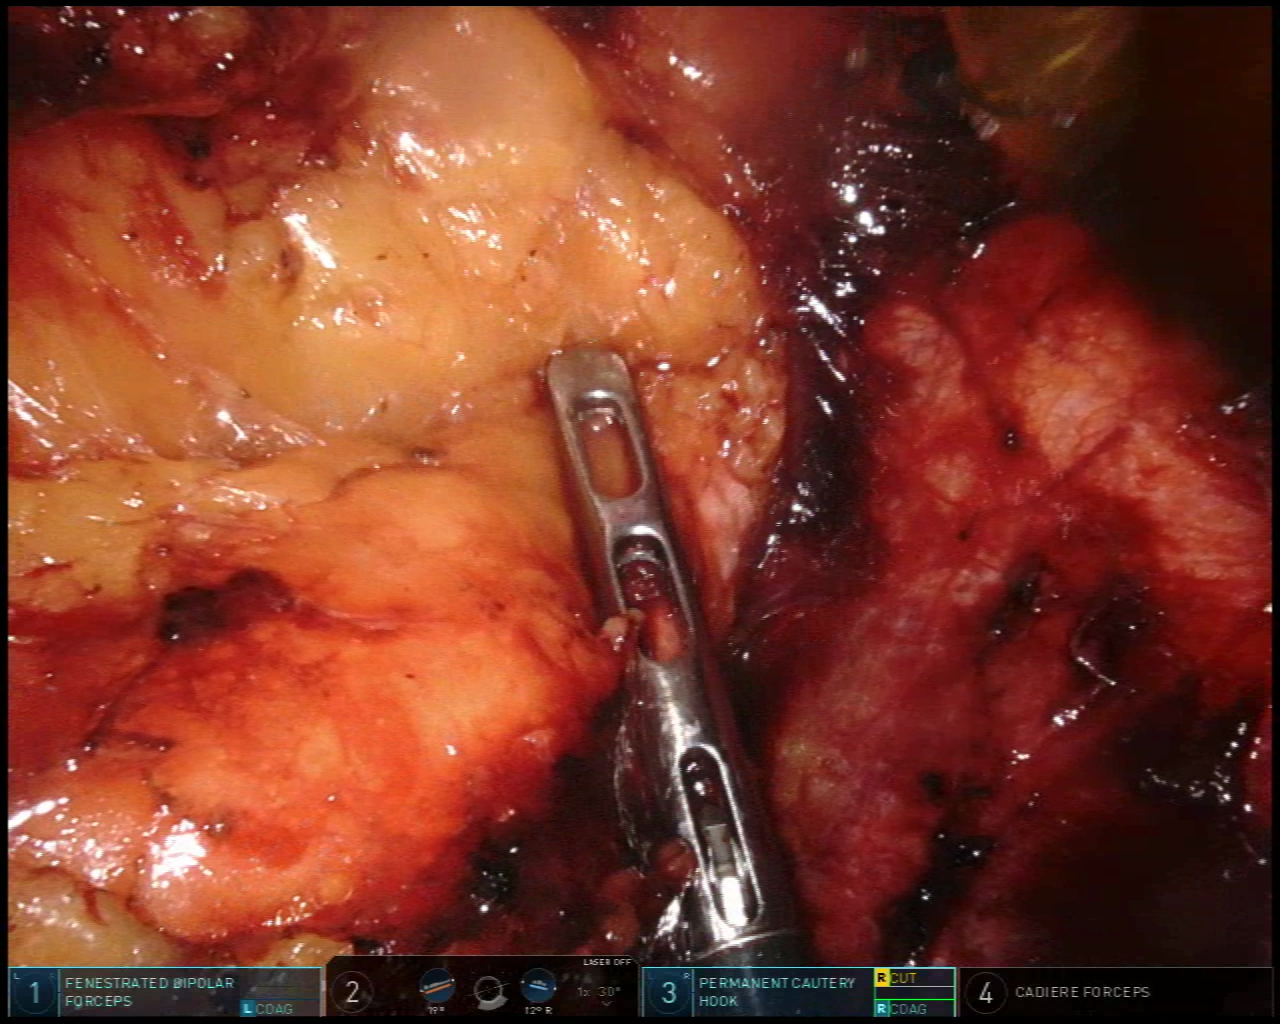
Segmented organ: pancreas
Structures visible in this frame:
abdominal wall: no
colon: no
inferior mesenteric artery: no
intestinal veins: no
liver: no
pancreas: yes
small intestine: no
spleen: no
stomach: no
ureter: no
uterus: no
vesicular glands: no